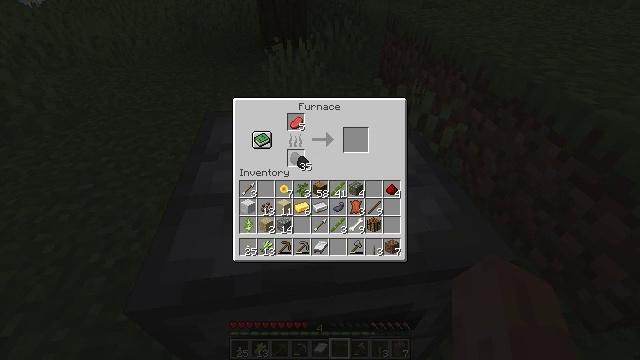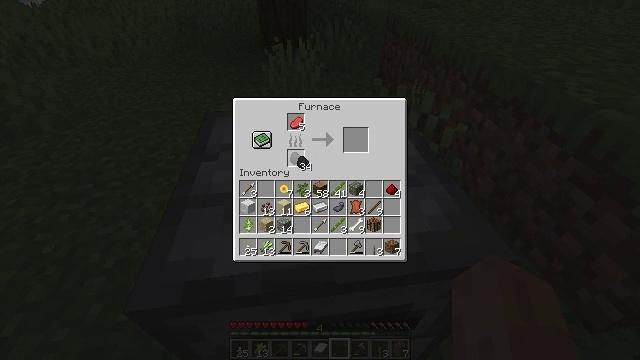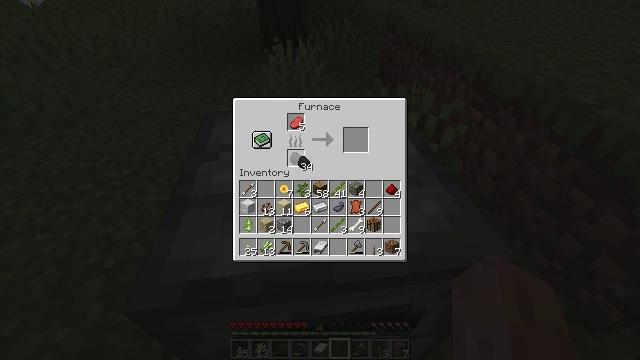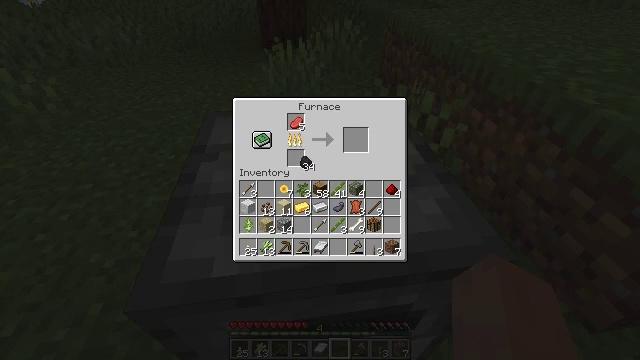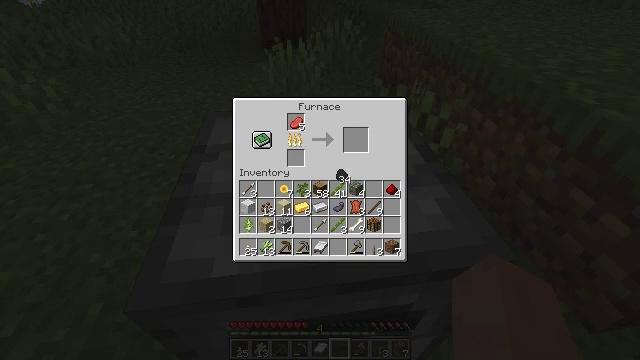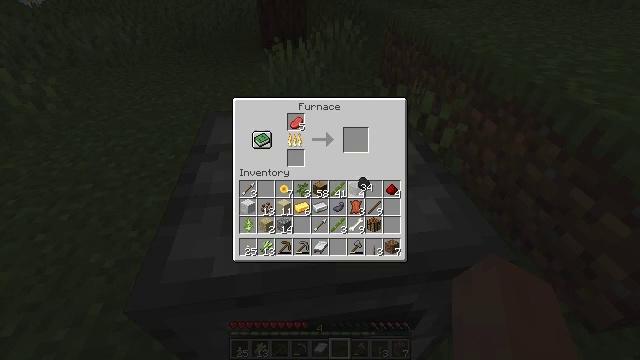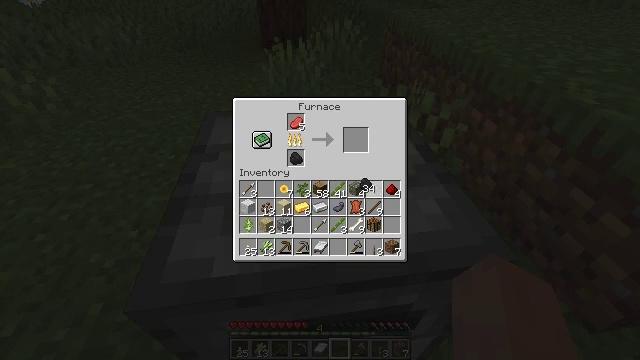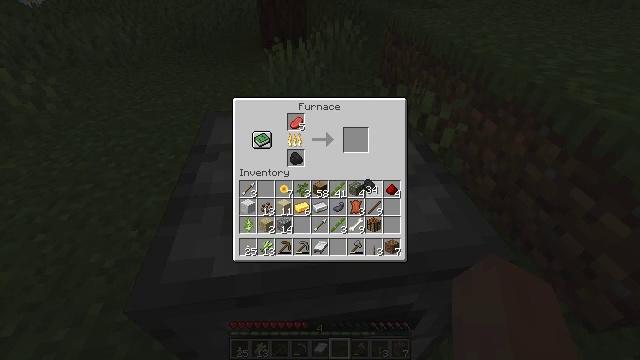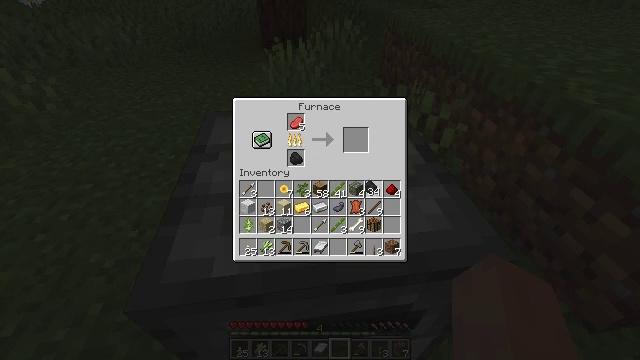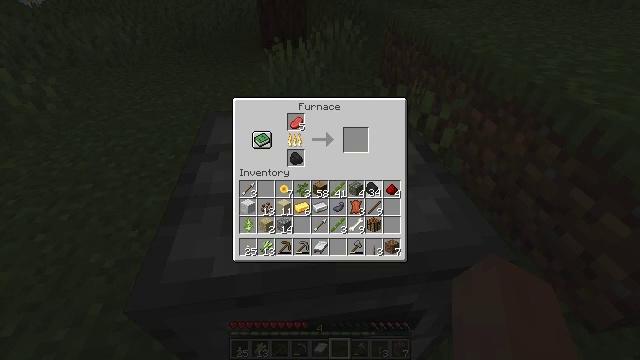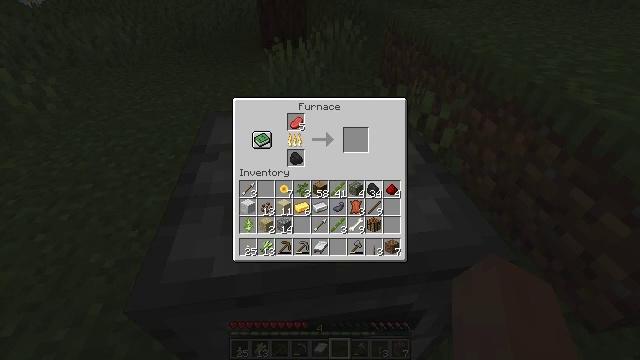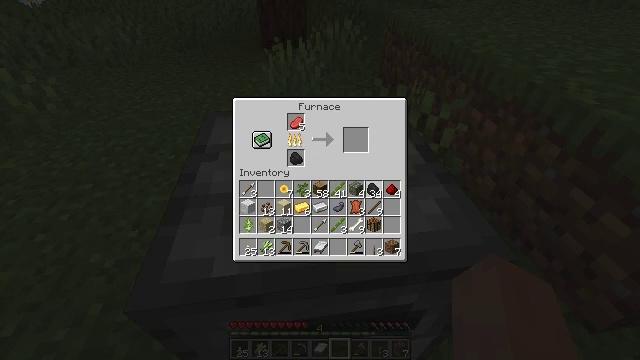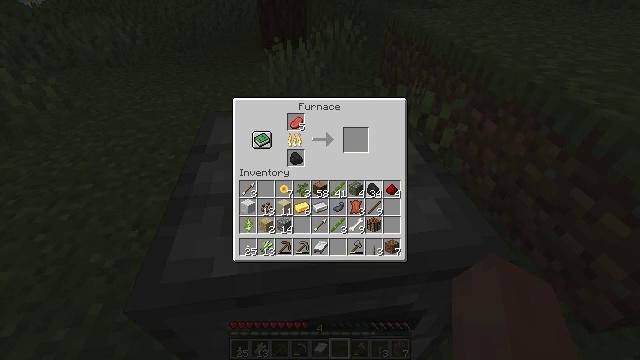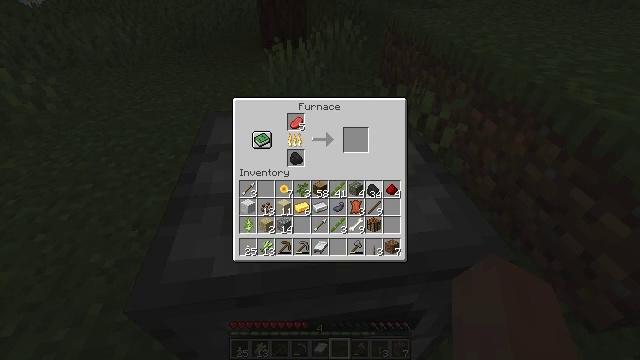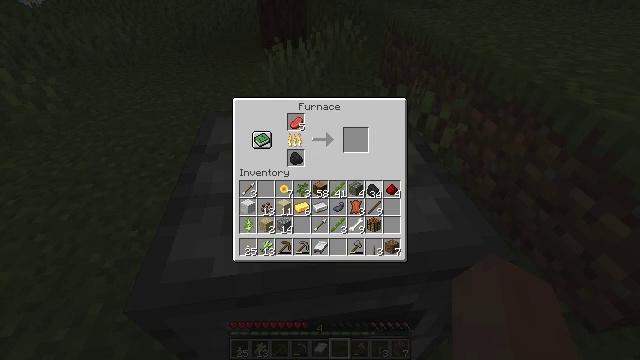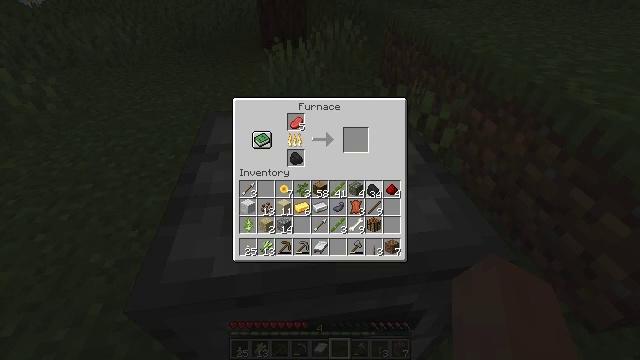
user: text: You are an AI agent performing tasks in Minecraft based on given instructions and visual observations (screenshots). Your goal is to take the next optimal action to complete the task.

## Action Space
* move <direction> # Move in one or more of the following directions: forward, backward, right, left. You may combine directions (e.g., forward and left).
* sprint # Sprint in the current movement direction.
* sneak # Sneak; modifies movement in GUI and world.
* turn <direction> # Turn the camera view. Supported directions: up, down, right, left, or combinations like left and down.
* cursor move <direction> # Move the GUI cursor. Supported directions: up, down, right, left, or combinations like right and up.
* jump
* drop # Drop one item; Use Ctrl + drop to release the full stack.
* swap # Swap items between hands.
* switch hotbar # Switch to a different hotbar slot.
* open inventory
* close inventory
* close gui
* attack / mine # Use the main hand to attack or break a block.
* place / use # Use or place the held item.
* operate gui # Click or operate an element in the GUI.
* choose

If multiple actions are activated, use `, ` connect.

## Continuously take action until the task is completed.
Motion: motion action
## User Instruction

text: Hunt a cow.
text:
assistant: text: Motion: no_op
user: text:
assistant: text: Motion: no_op
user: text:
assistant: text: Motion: no_op
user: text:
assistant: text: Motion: cursor move right and down
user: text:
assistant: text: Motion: cursor move right and down
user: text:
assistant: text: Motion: no_op
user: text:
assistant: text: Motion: no_op
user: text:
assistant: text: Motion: no_op
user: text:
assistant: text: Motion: no_op
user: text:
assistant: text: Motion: no_op
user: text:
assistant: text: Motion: no_op
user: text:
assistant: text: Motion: no_op
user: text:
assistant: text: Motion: no_op
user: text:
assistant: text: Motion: no_op
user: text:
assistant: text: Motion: no_op
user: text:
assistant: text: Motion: operate gui
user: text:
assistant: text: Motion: operate gui
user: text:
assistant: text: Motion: operate gui
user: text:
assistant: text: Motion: no_op
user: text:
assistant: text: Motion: no_op
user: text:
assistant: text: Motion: no_op
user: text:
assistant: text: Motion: no_op
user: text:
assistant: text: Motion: no_op
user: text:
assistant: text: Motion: no_op
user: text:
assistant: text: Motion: no_op
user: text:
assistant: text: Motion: no_op
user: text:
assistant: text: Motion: no_op
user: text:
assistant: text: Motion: no_op
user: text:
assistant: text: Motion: no_op
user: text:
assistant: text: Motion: close gui